Question: Yes, this looks like a duplicate as I can see this has been asked a few times before. But none of the other answers I saw helped me.
I've got an Umbraco installation that I want to store in Git (GitHub to be exact) and I obviously want to omit log files and temp files that Umbraco creates.
I've got the following in my .gitignore file:
'''
App_Data/TEMP/
App_Data/Logs/
App_Data/ClientDependency/
App_Data/Preview/
'''
However, it does not work. Files in those directories still get added.
I've tried putting an asterisk on the end (docs say it shouldn't be needed - and it only deals with files in that directory if it is there.)
I've ensured there are no spaces at the end of each line.
I've double checked the capitalisation of the directory names.
I've swapped around the slashes from one way to the other.
If I put in the full path from the root of the repository it does work, but that's too specific. (Although I'm going to use that as a work around for the moment). I'd like to be able to reuse the .gitignore file easily if we create new Umbraco based projects.
Other rules that don't put in the full path (e.g. NuGet's packages folder) are being correctly processed.
'''
packages/
'''
That rule works - And I don't really see the difference.
Can anyone see what I'm doing wrong here?
The full path that works is this:
'''
/src/Company.Client.Web/App_Data/Logs/
/src/Company.Client.Web/App_Data/TEMP/
/src/Company.Client.Web/App_Data/ClientDependency/
/src/Company.Client.Web/App_Data/Preview/
'''
(I've obfuscated a bit of it, but that's what is there now)
Here's what GitHub for Windows is showing:

The .git folder is at the root of the repository, so '/'. In other words 'D:\github\RepositoryName\.git\', for comparison the 'src' folder is 'D:\github\RepositoryName\src\'
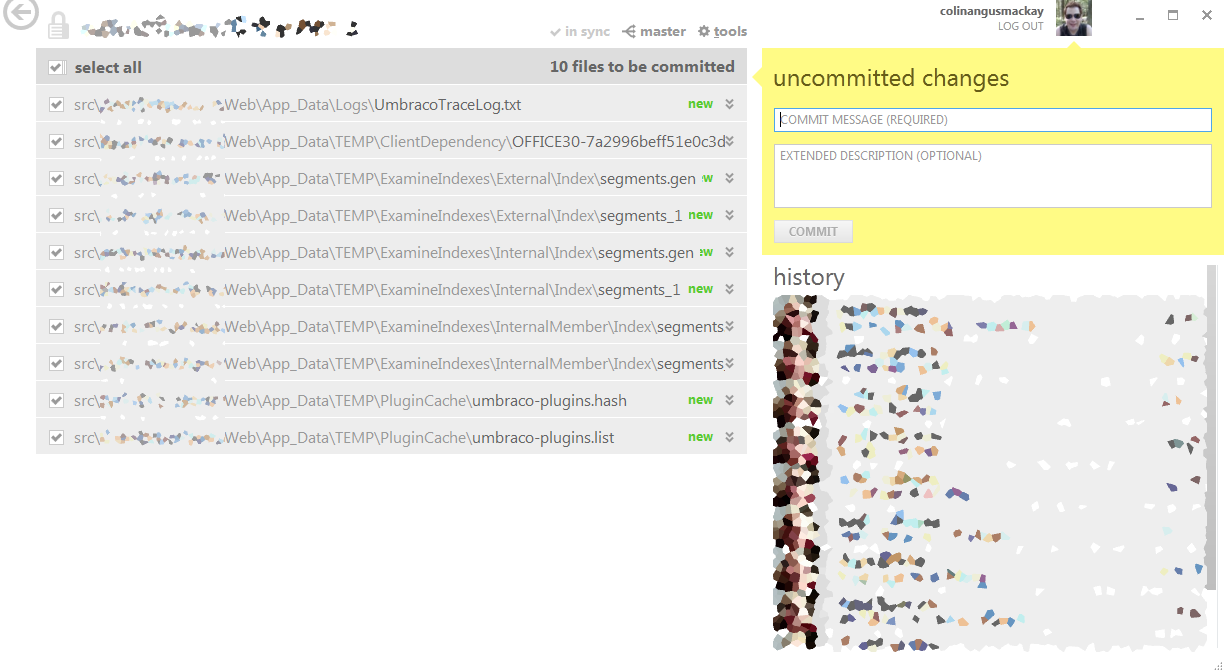
Answer: When you specify a filename or a folder in .gitignore, it is ignored, no matter where it appears in your directory structure. That's why 'packages/' works.
The same is not true for partial paths like 'App_Data/TEMP/'.
What you can do is the following:
'''
*/*/App_Data/TEMP/
'''
This will ignore 'App_Data/TEMP' no matter how the two parent directories are named. But it will only work for those folders at this exact depth of the hierarchy, i.e. it will ignore these:
- -
But it will not ignore these:
- -
This is by design as stated in <URL>:
> [When the pattern contains a slash but doesn't end with one], git treats the pattern as a shell glob suitable for consumption by fnmatch(3) with the FNM_PATHNAME flag: wildcards in the pattern will not match a / in the pathname. For example, "Documentation/*.html" matches "Documentation/git.html" but not "Documentation/ppc/ppc.html" or "tools/perf/Documentation/perf.html".